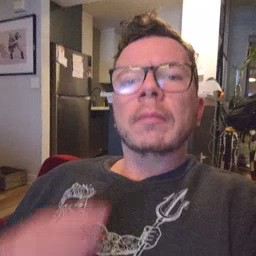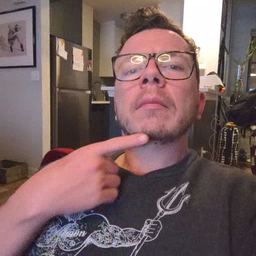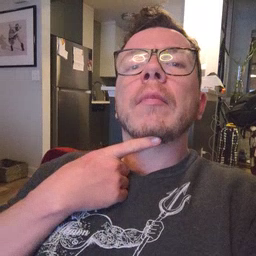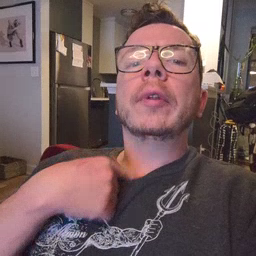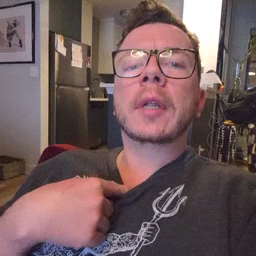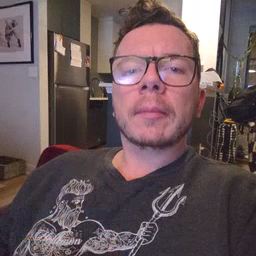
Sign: thirsty